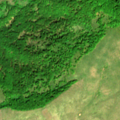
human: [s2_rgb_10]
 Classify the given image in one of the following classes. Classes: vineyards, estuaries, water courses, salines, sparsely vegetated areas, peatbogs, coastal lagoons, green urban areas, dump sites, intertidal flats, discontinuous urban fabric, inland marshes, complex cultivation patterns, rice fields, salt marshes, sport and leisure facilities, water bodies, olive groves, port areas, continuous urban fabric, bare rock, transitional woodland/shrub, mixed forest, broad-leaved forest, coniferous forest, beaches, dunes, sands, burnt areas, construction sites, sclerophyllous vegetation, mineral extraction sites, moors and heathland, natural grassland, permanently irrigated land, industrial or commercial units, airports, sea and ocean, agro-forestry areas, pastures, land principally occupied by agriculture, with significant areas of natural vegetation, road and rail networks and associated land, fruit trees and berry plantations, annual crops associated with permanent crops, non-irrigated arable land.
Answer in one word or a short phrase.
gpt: pastures, broad-leaved forest, transitional woodland/shrub